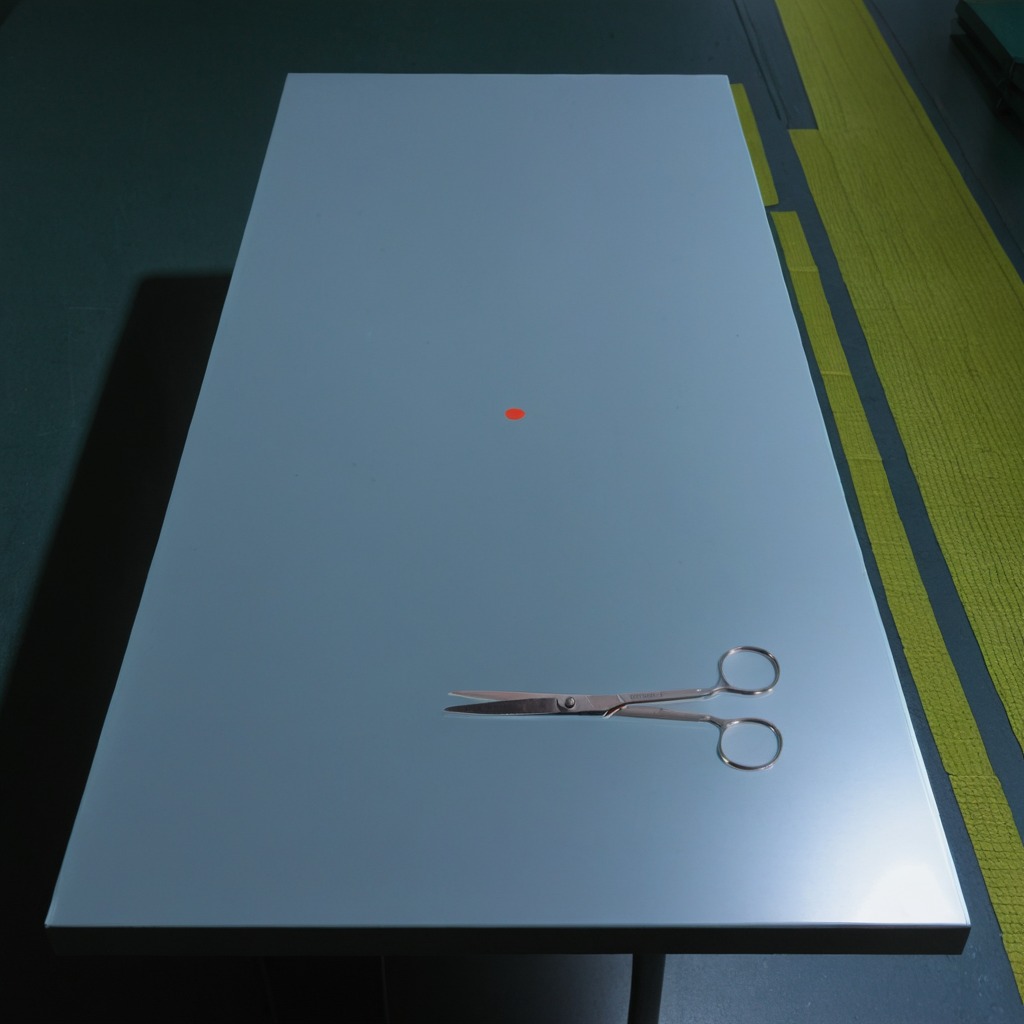
A scissor is lying on a clean empty table in a railway signal maintenance room.